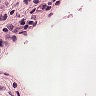
Metastatic tissue present: no